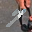
Label: 7